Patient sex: F
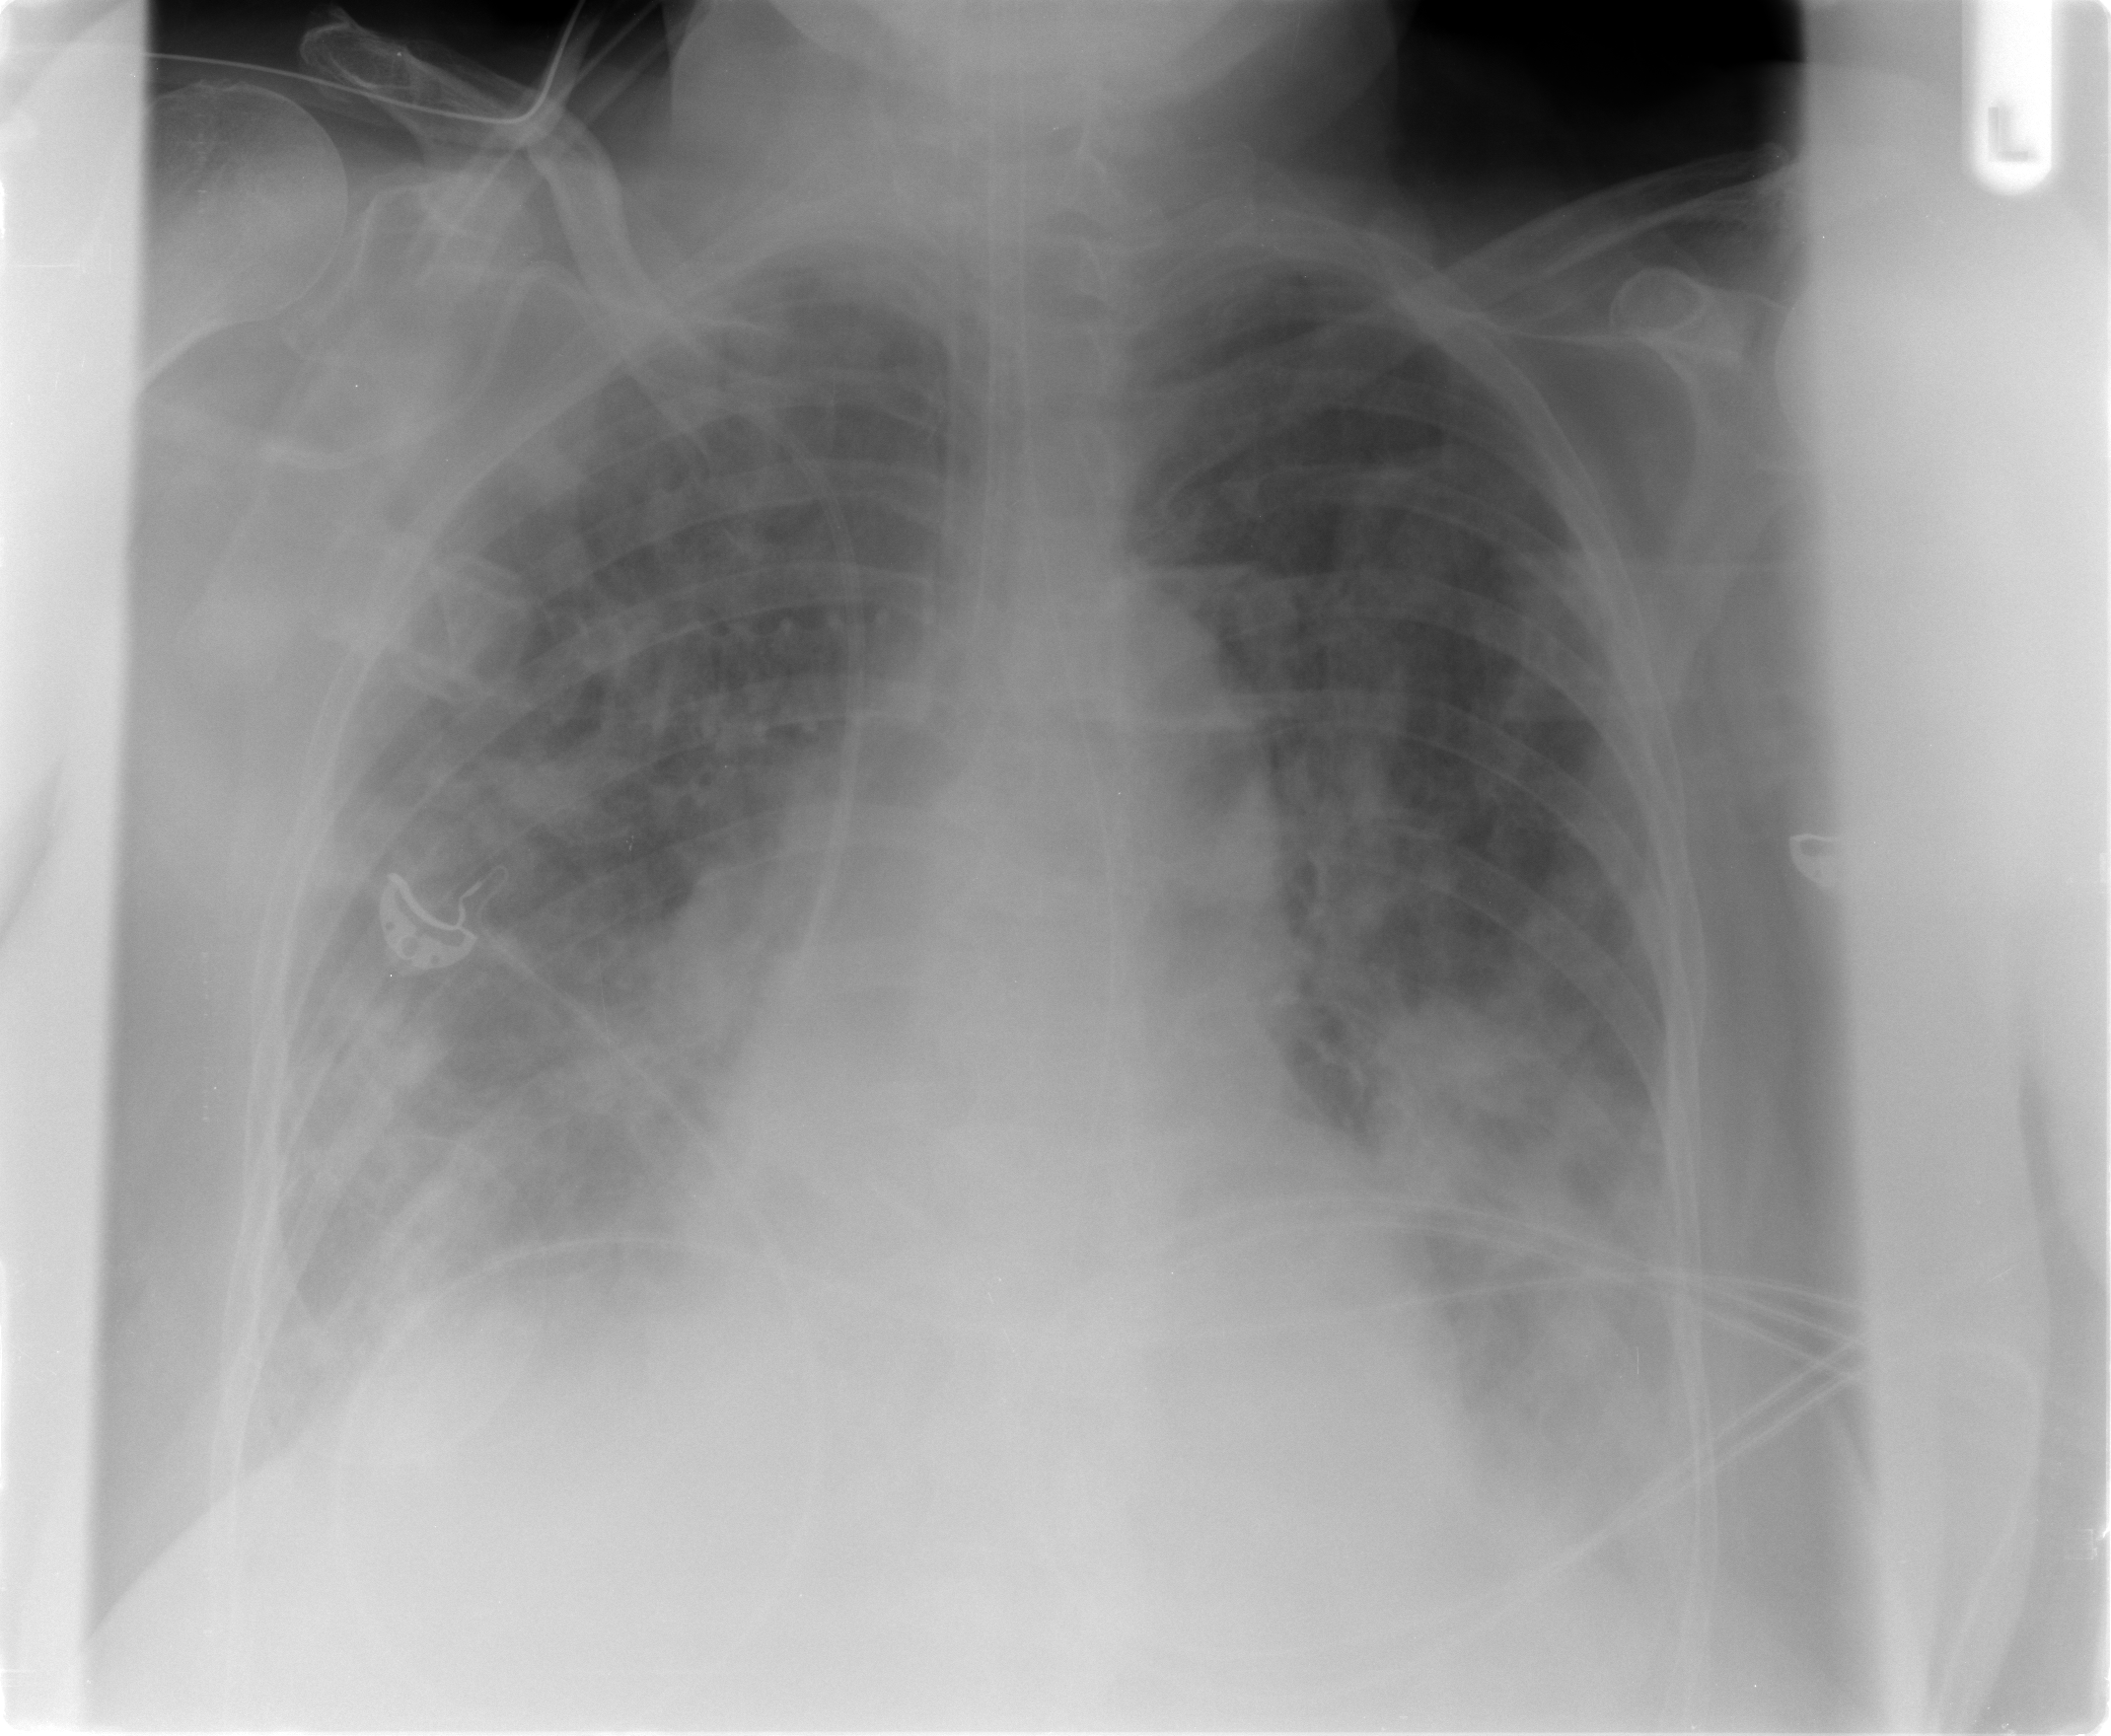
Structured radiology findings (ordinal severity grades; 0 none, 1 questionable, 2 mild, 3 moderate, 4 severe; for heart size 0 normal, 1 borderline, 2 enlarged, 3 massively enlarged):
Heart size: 2
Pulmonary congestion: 2
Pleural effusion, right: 2
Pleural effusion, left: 2
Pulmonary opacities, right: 3
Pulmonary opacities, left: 3
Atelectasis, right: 3
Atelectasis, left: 3